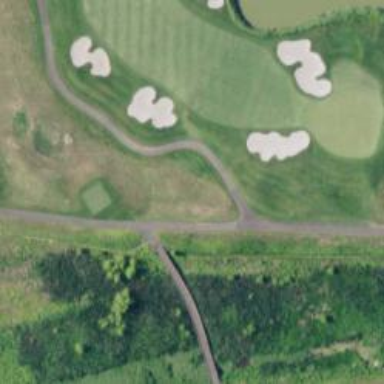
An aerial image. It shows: Footway that resembles golf path.